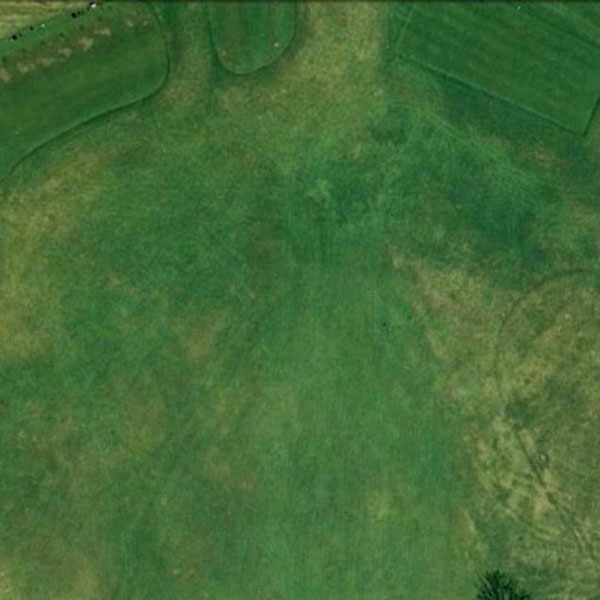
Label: Meadow